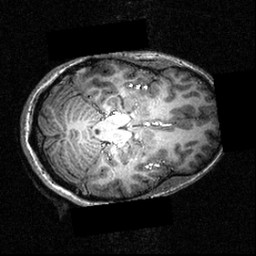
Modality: T1w
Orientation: axial
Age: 24
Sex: female
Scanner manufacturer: siemens
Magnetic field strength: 3.951 T
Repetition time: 1.5 s
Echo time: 0.00335 s